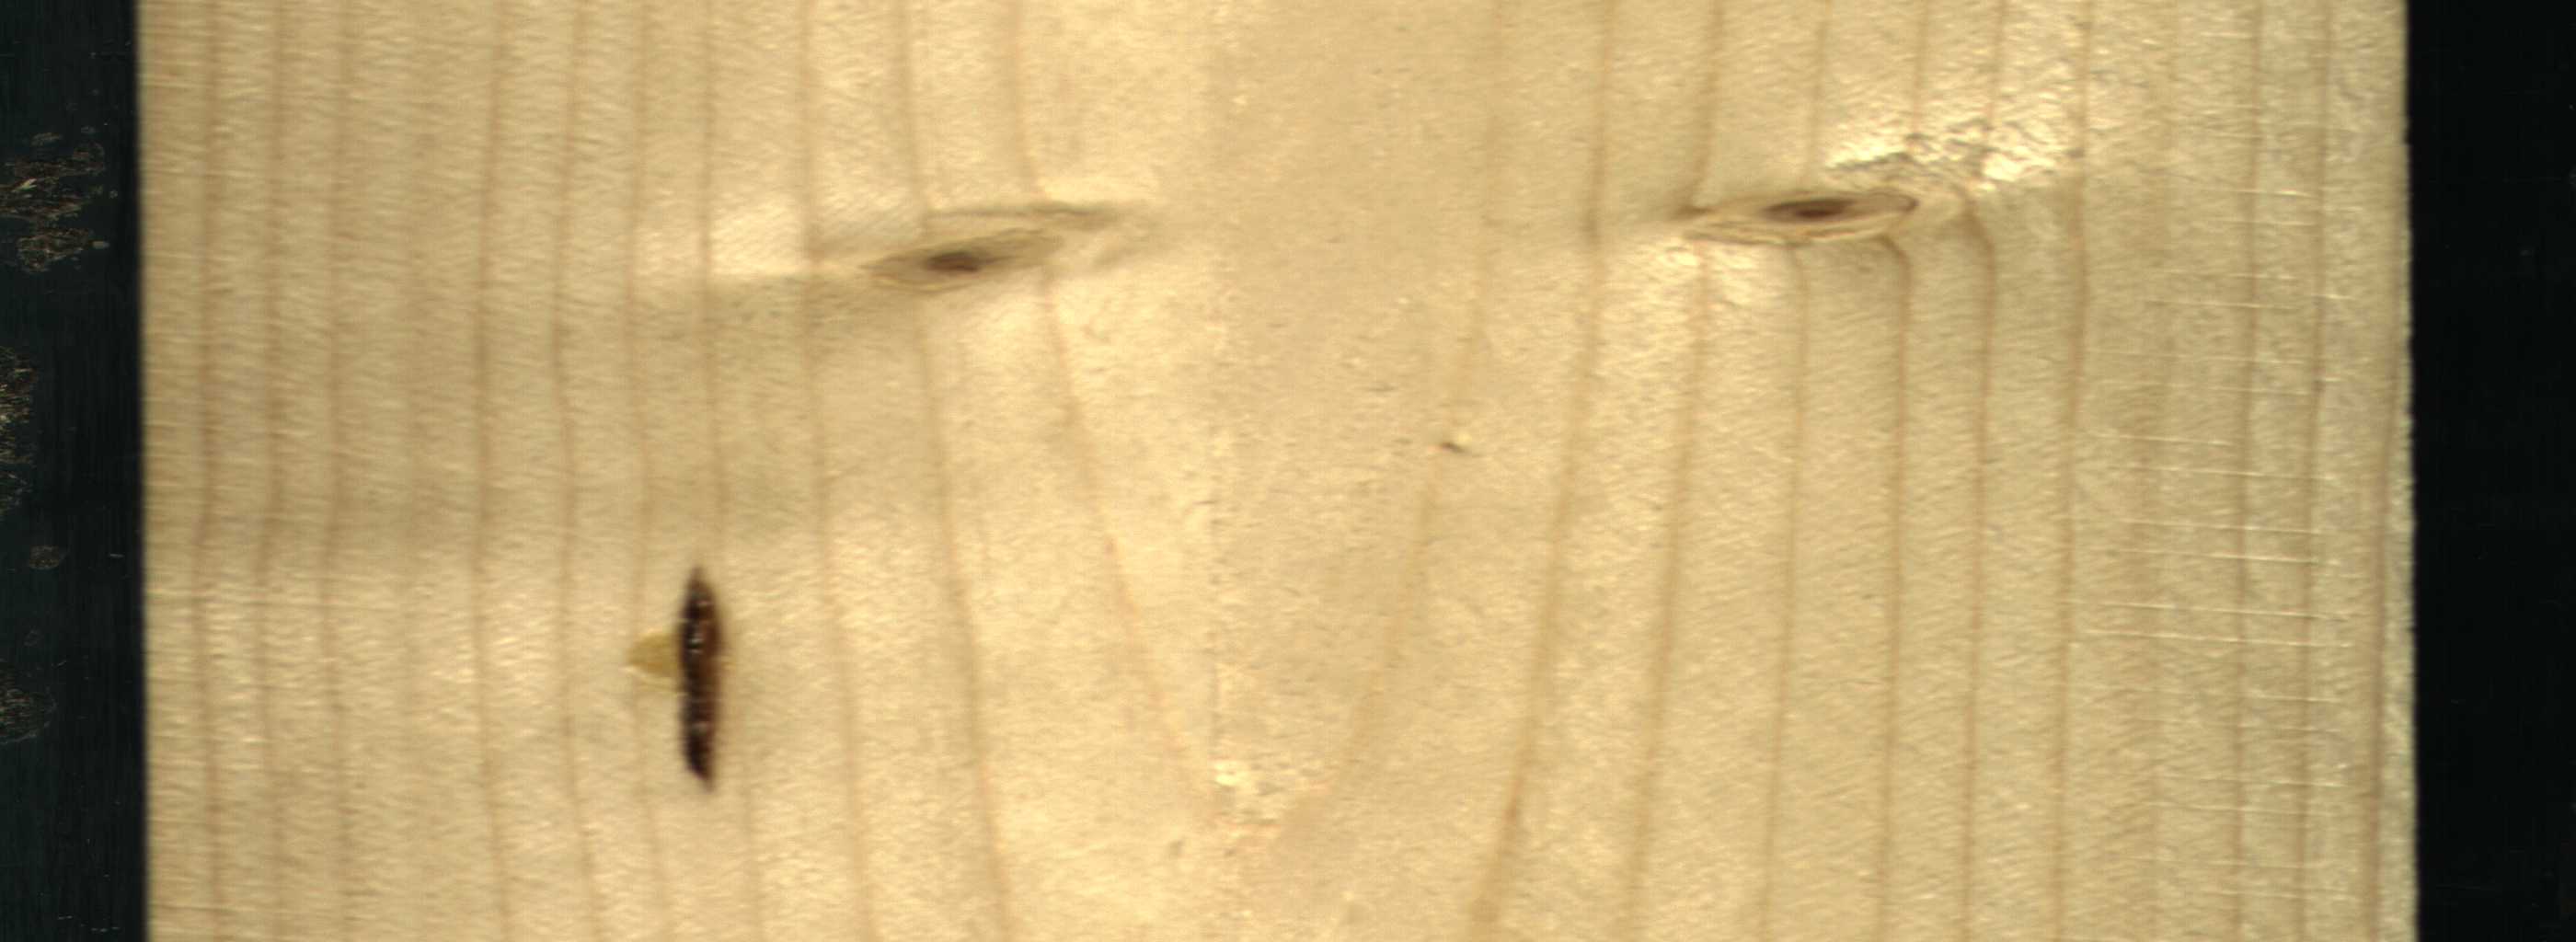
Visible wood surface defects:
resin
Live_Knot
Live_Knot